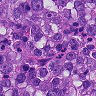
Metastatic tissue present: yes